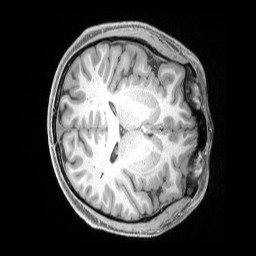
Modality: T1w
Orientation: axial
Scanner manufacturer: siemens
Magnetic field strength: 3 T
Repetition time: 2.4 s
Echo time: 0.00222 s